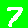
Digit: 7